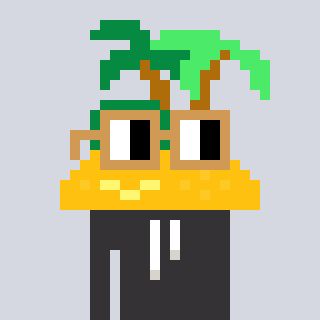
a pixel art character with square brown glasses, a island-shaped head and a grayscale-colored body on a cool background